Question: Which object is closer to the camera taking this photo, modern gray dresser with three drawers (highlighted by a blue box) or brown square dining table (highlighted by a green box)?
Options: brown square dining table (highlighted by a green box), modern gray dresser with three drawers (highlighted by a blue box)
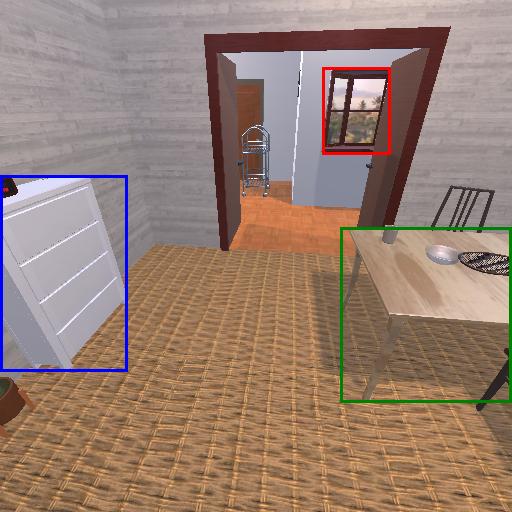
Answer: brown square dining table (highlighted by a green box)